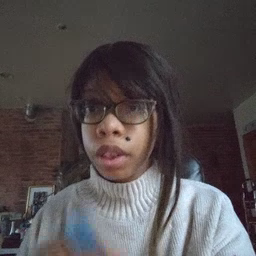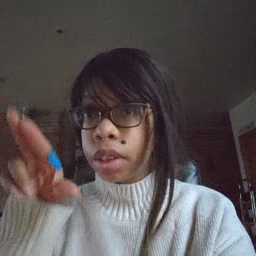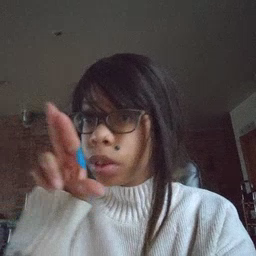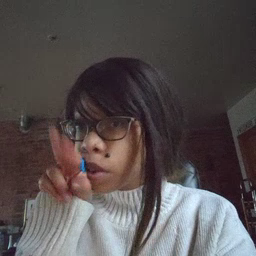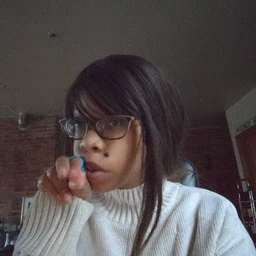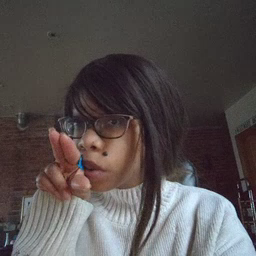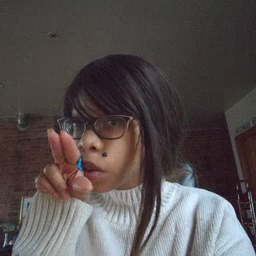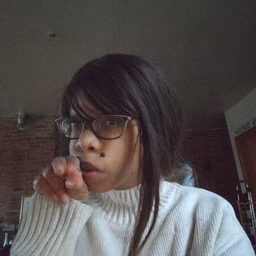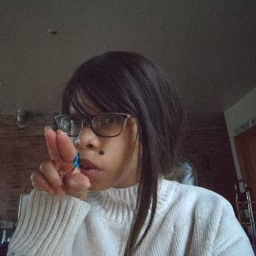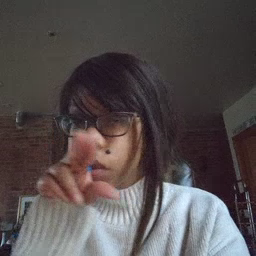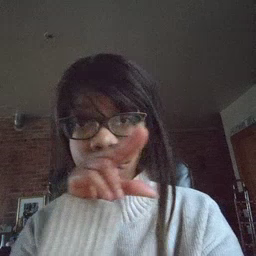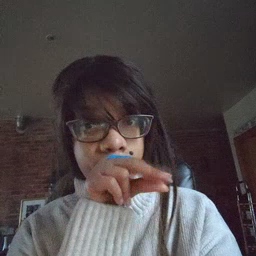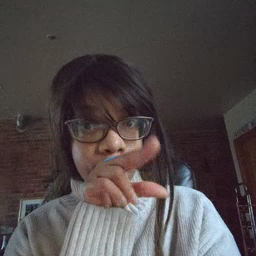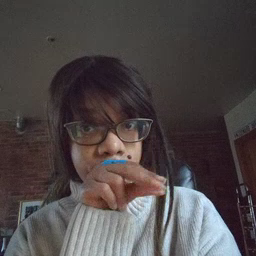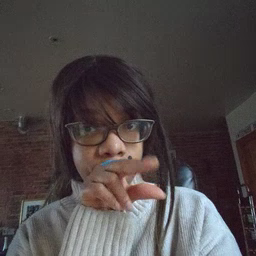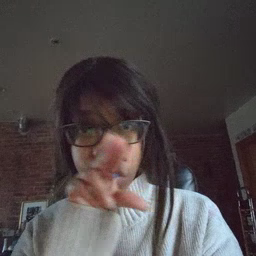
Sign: duck